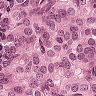
Metastatic tissue present: yes